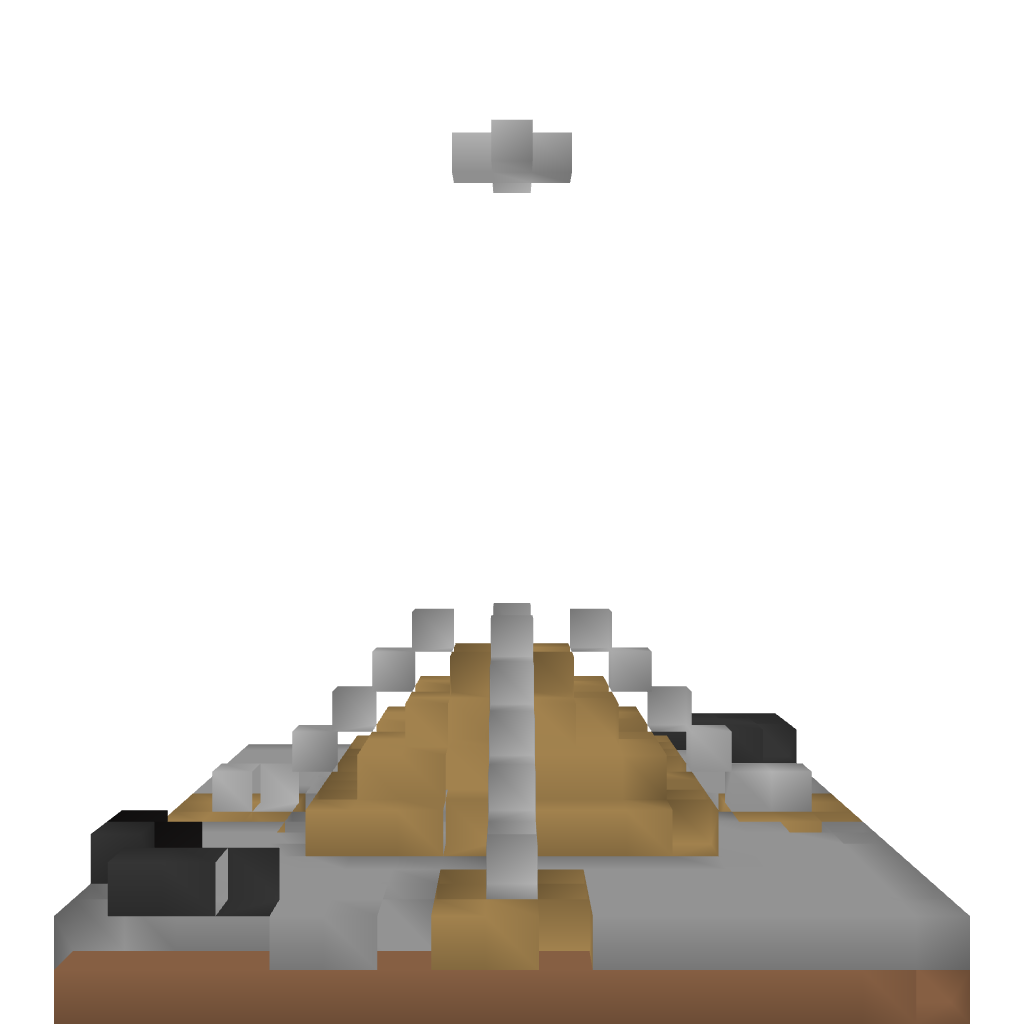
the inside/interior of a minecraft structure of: Water fountain!